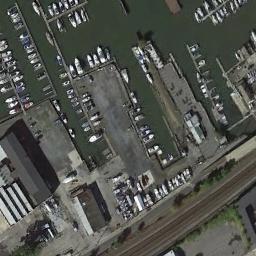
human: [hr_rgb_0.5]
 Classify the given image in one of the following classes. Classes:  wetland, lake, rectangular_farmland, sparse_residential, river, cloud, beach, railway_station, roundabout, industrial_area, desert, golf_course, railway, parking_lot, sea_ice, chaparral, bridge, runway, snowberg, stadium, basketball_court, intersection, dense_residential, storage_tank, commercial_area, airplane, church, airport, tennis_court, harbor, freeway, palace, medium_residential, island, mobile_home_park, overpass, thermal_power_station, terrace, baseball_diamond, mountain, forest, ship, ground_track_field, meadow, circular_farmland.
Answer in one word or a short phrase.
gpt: harbor